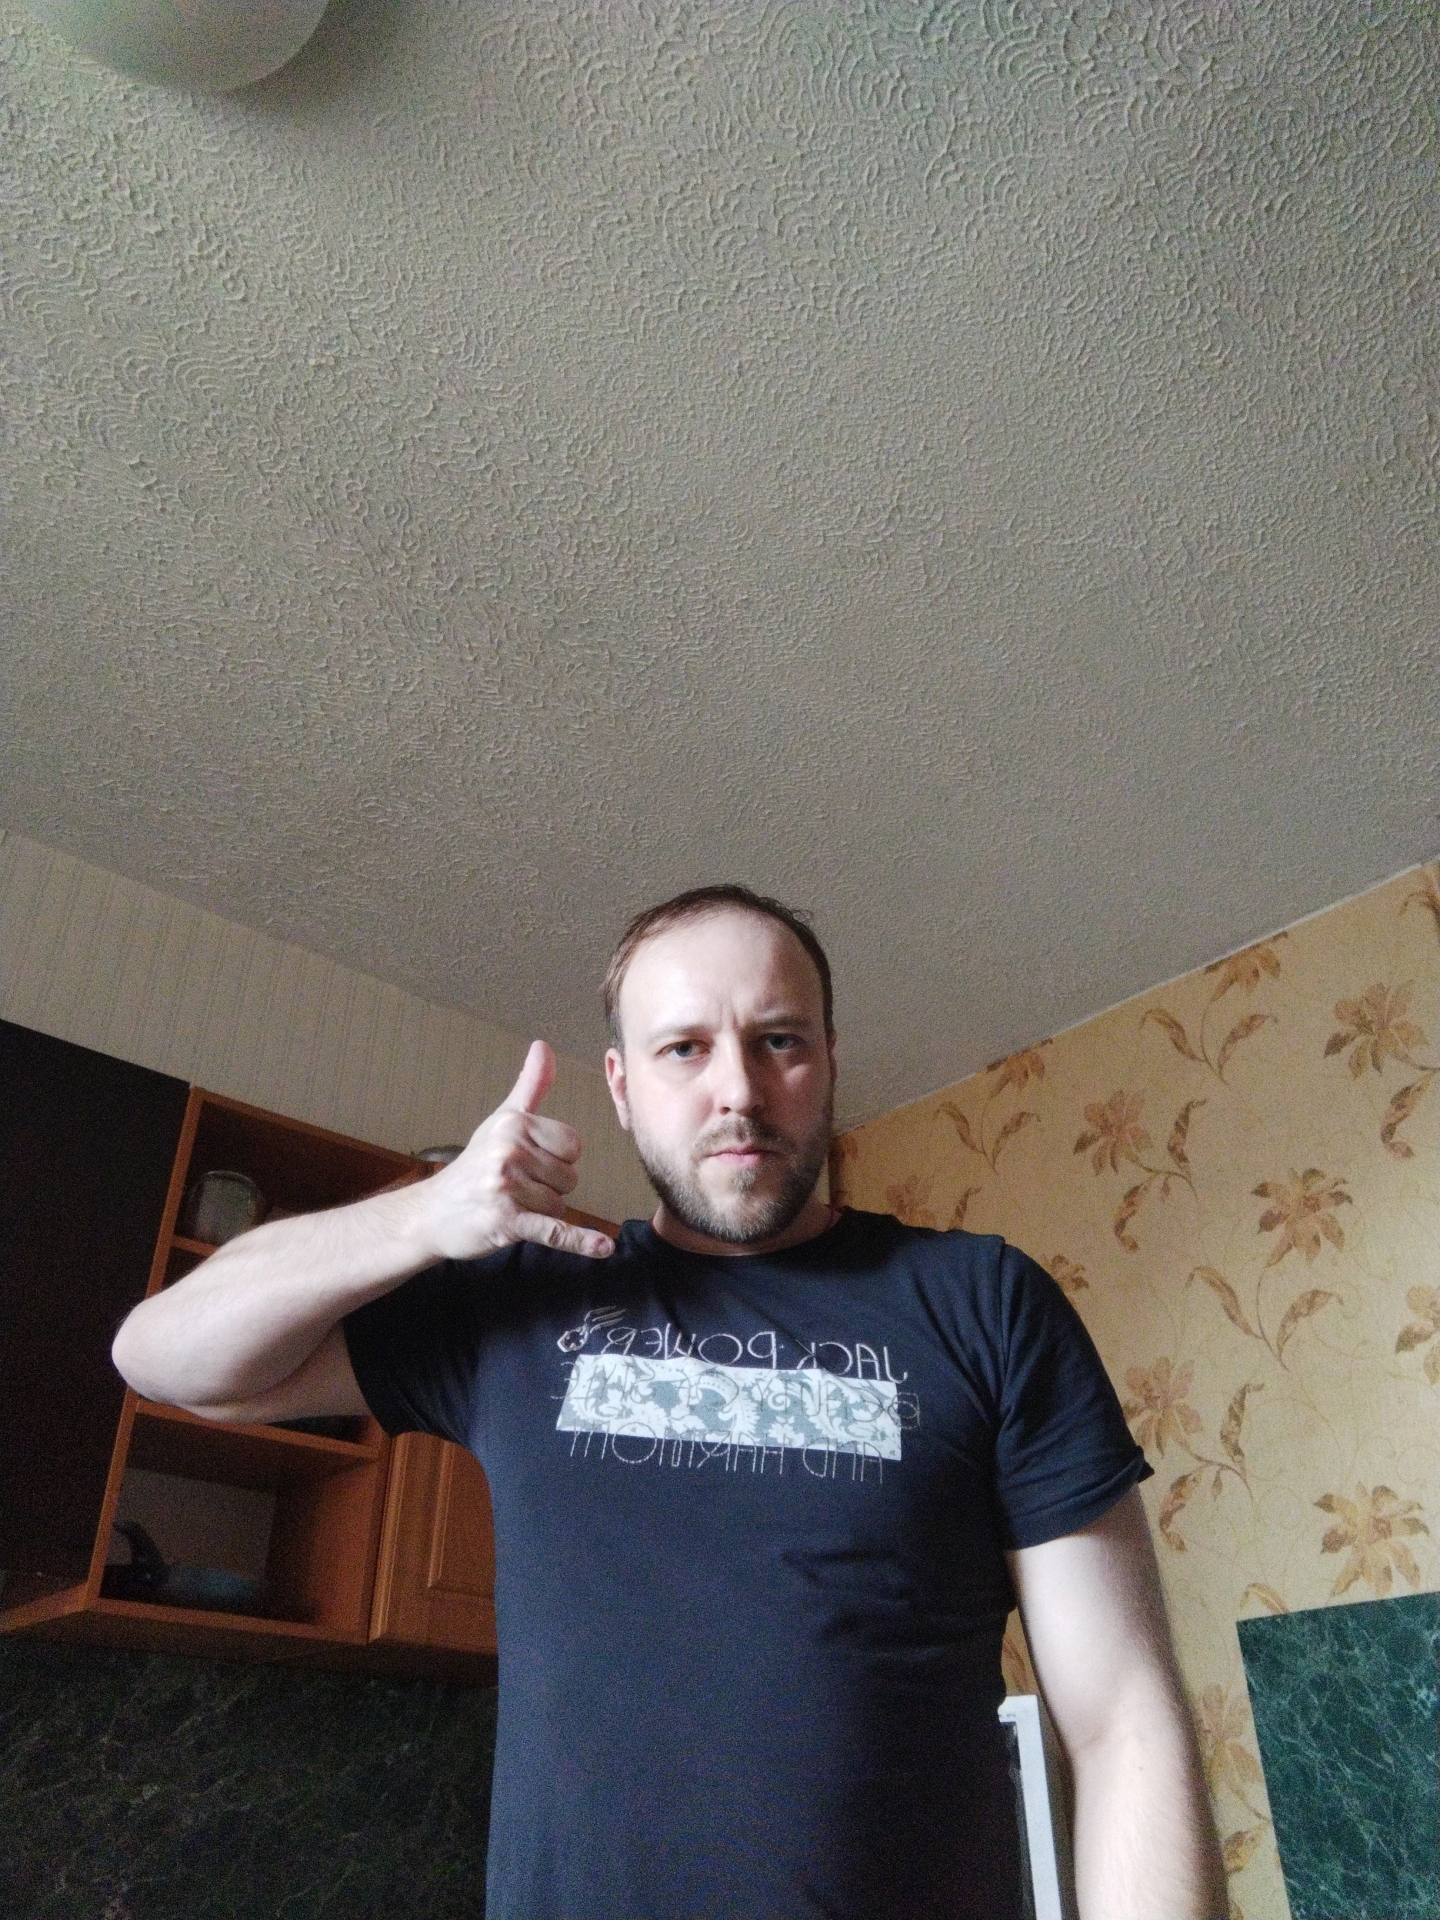
Label: clear